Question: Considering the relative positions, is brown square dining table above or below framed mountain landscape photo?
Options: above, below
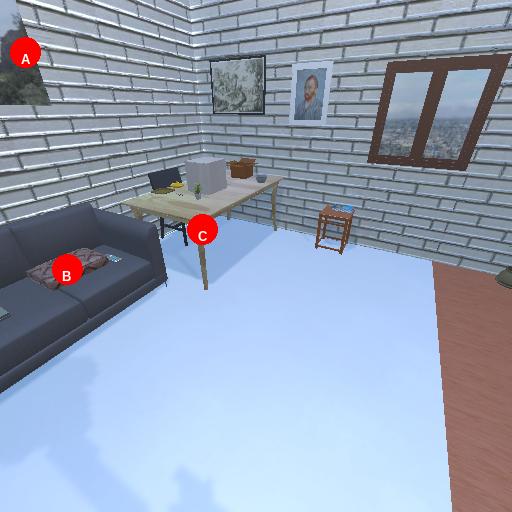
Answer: above